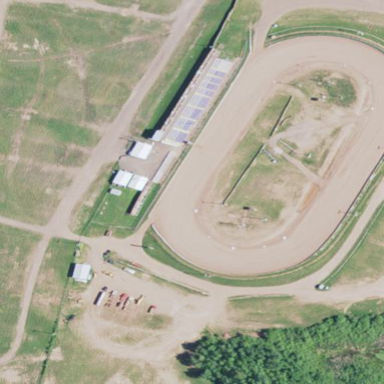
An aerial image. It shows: Sports center specializing in motorsports.